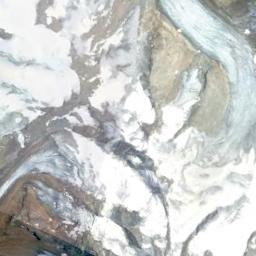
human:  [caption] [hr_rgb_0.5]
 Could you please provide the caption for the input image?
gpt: The snow berg is consist of bare land and white snow .

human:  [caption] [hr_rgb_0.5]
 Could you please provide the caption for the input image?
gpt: White snow and brown bare ground intersect on the snow mountain .

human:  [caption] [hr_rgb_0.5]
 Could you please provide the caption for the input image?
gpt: The snowberg is partly covered with glaciers and the color of the mountain is brown .

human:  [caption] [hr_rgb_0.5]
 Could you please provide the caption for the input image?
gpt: There is a lot of snow on the snowberg .

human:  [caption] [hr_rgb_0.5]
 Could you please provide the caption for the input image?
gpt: There are much snow and some bare land on the snowberg .